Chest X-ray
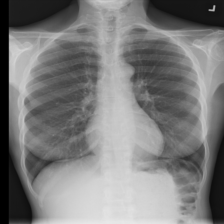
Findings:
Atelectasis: negative
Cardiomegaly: negative
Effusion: negative
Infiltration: positive
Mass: negative
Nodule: negative
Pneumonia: negative
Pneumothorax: negative
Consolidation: negative
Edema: negative
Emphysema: negative
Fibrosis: negative
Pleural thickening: negative
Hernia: negative